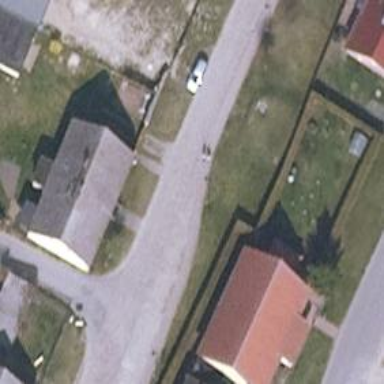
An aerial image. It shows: Parallel parking lane on residential road with asphalt surface.